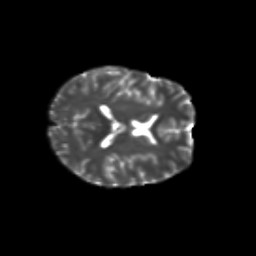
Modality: T2w
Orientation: axial
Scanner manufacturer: siemens
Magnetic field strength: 3 T
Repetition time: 9.2 s
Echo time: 0.084 s